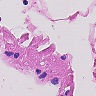
Metastatic tissue present: no